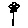
Label: flower